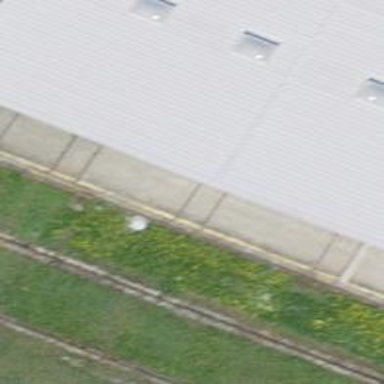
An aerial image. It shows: Railway yard with one track in service.